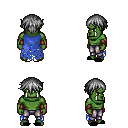
a pixel art fantasy rpg character, male body template, orc, green skin, blue tattered cape, metal pants, gray short bangs hairstyle, leather bracers, black slippers, four views (front, back, left, right), 2x2 character sprite sheet, small pixel art, hard edges, no anti-aliasing